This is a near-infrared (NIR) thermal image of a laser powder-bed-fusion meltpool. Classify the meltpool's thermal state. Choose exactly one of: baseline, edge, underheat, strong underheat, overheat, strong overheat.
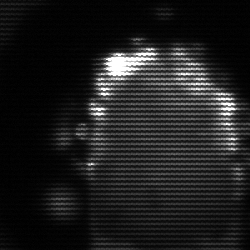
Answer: baseline